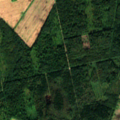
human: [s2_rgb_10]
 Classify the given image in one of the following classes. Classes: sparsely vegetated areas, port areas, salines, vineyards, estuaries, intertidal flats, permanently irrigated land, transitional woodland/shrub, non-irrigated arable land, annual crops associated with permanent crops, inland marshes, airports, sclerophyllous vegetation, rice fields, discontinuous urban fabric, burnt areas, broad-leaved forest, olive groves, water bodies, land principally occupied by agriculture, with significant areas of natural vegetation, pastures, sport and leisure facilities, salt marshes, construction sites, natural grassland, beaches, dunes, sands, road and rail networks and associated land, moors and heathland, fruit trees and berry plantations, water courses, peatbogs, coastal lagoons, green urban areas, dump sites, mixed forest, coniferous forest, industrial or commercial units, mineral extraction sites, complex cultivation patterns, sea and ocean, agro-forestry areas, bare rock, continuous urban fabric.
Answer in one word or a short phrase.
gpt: non-irrigated arable land, broad-leaved forest